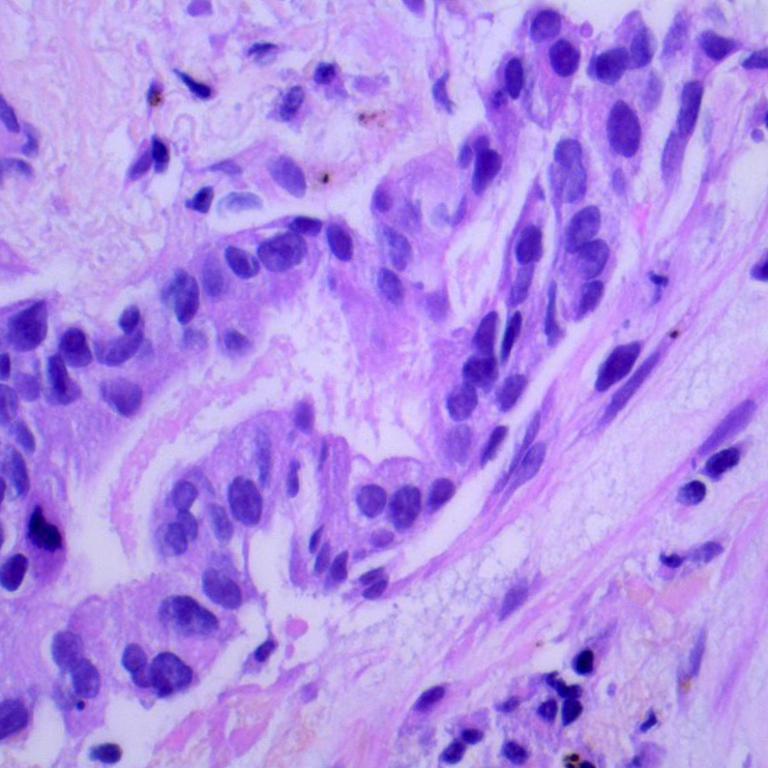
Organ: lung
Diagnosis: adenocarcinomas